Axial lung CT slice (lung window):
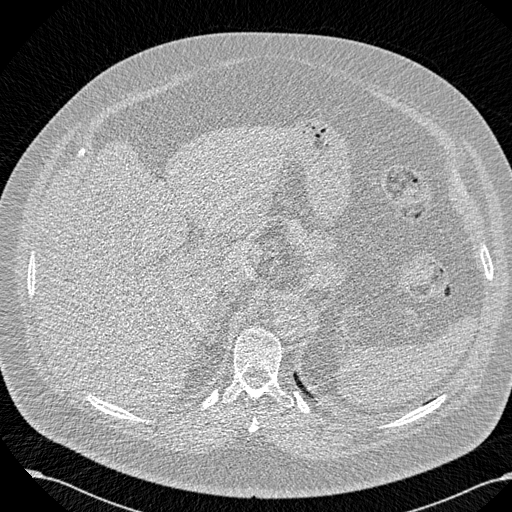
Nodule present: no